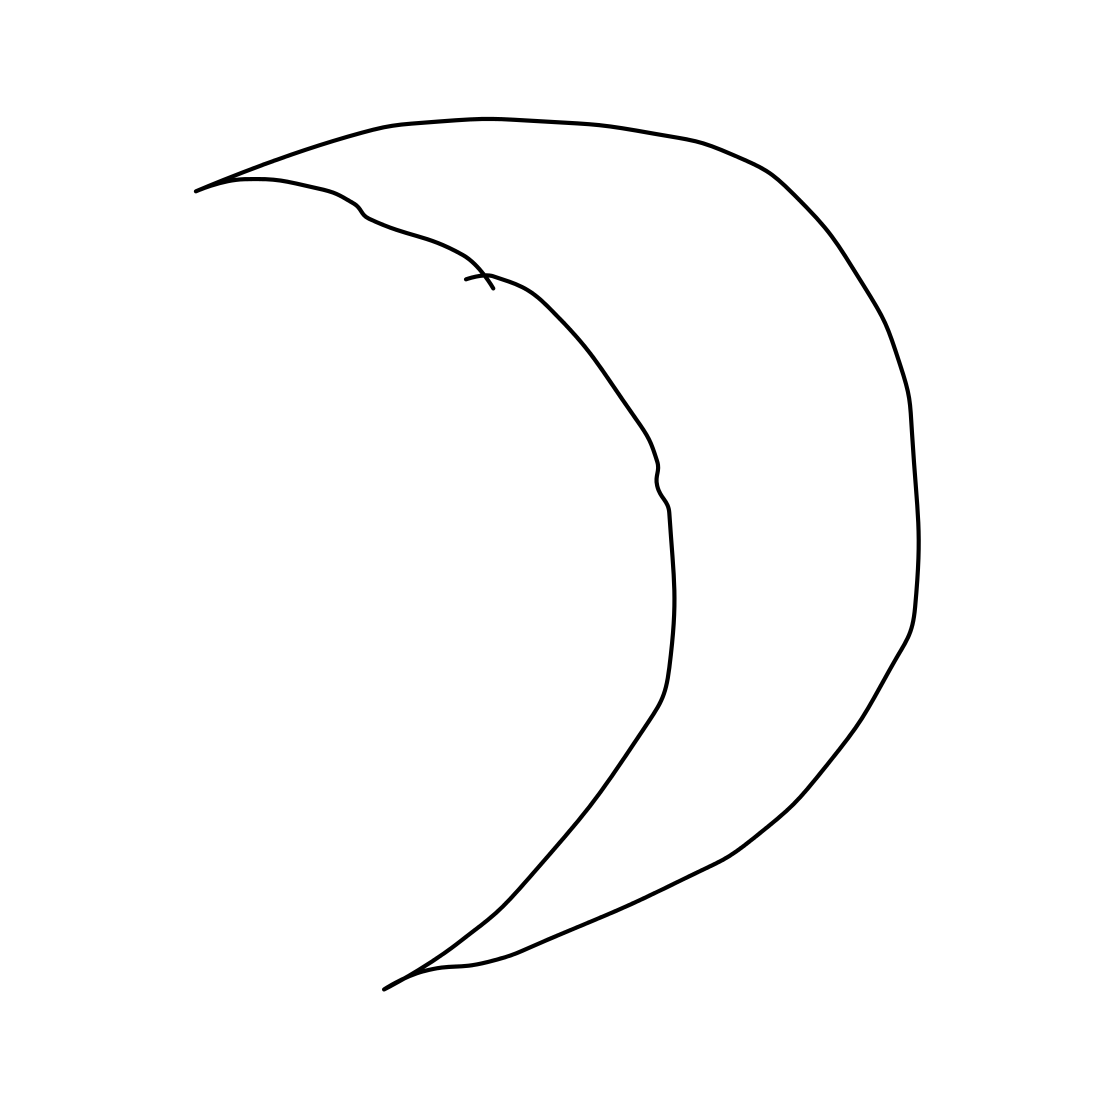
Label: moon